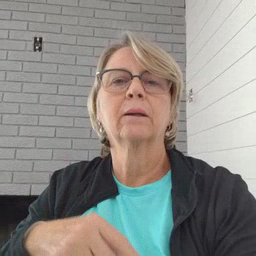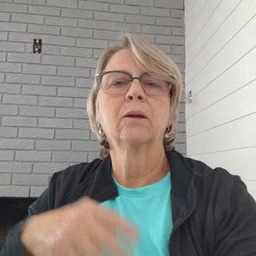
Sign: sleepy